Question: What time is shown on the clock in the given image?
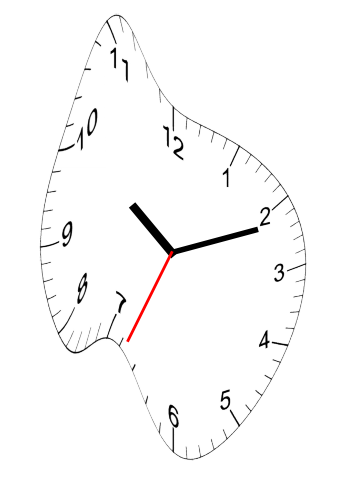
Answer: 10:11:34